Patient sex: F
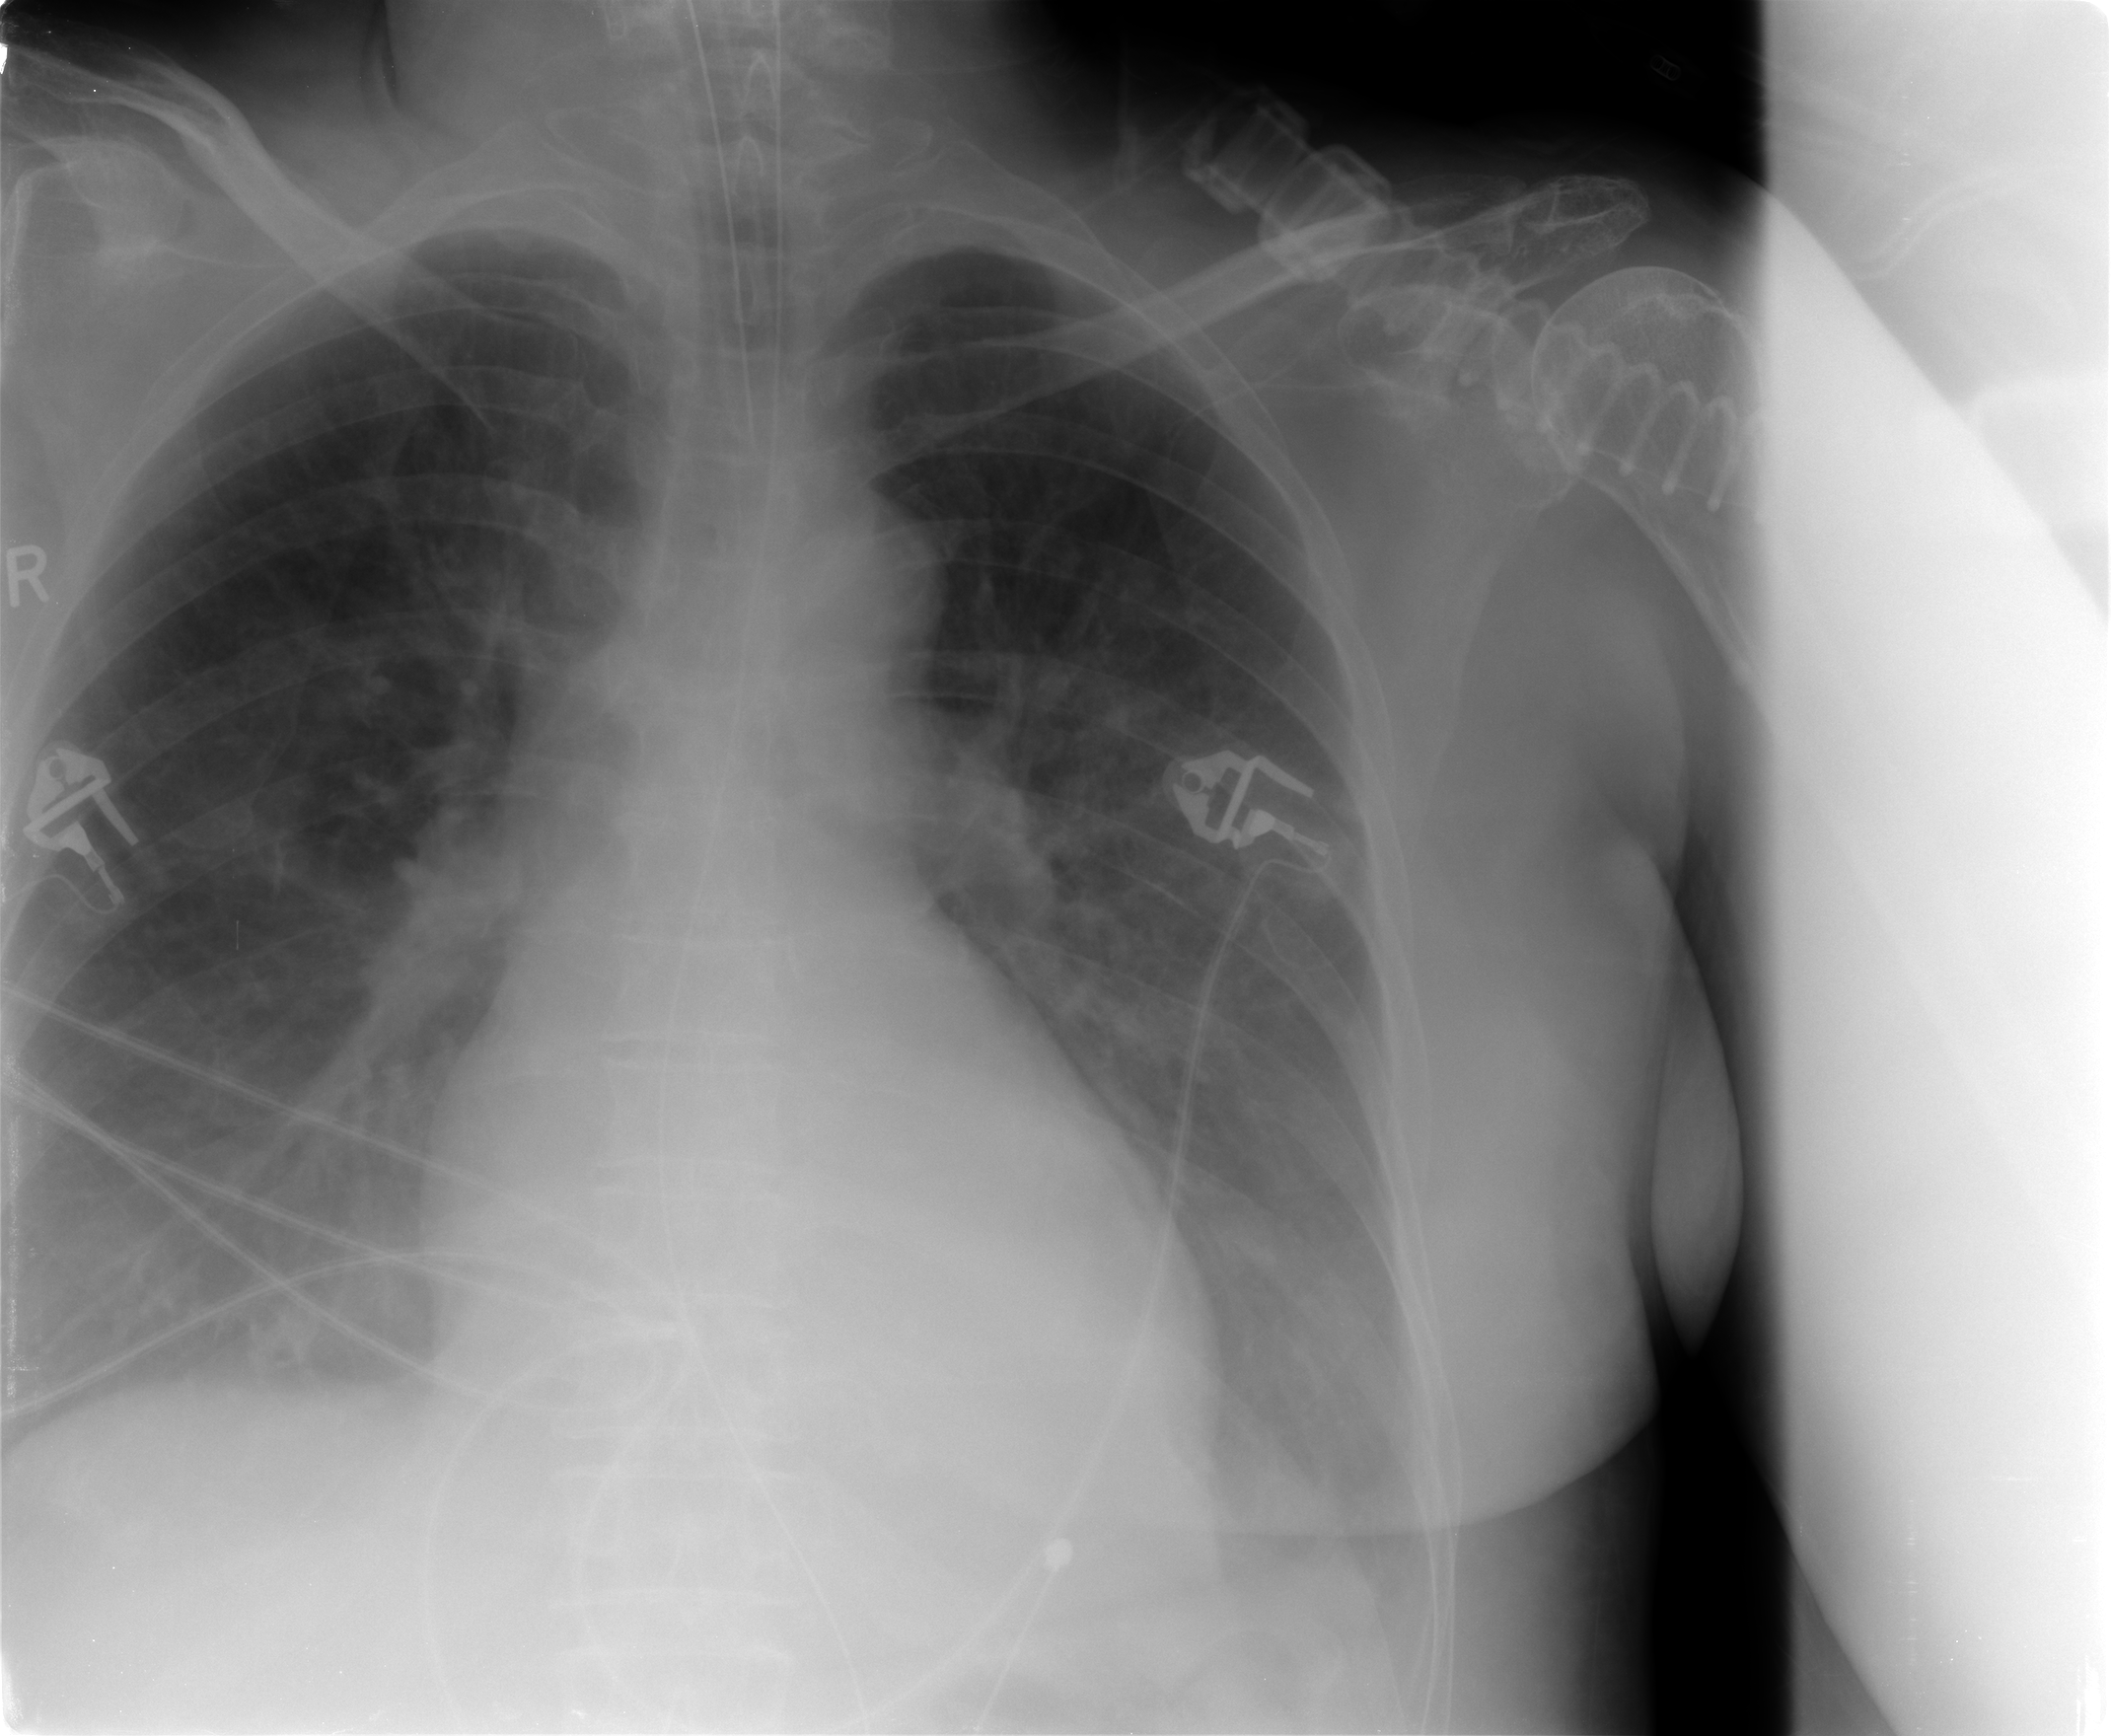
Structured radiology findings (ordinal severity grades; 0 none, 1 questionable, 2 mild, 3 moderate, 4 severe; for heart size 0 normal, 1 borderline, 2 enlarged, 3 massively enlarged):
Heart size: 0
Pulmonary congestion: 1
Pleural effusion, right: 2
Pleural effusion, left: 1
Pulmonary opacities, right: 0
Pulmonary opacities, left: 0
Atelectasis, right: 2
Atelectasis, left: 2